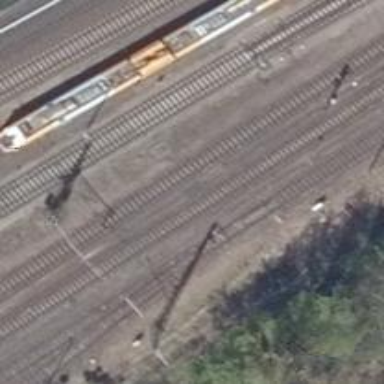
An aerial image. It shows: Railway switch with the turnout side on the left.